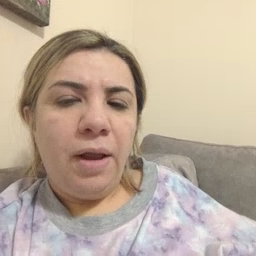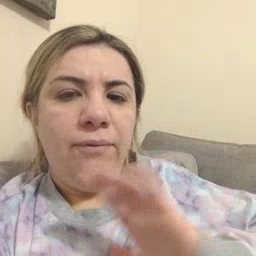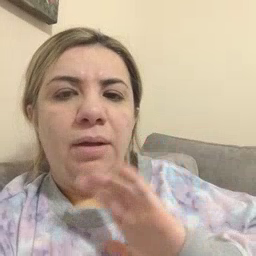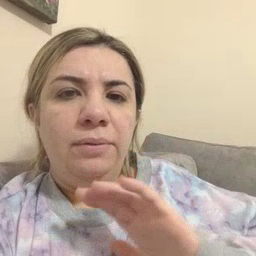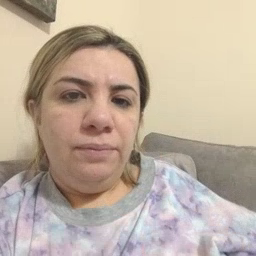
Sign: fine